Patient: sex M, age 48
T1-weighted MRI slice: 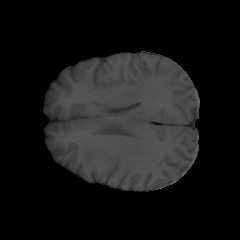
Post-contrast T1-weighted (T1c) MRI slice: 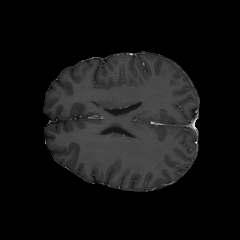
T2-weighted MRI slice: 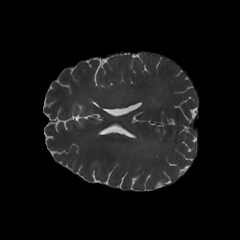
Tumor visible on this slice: no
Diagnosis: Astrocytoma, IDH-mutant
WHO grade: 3